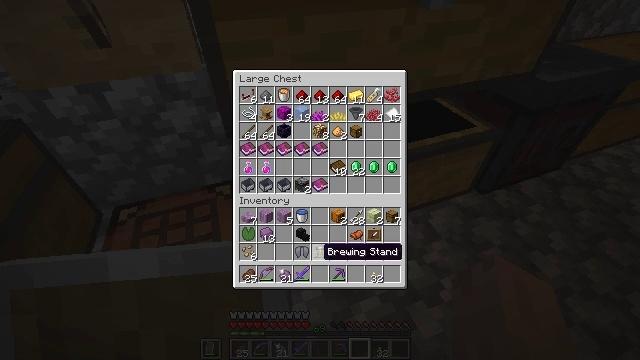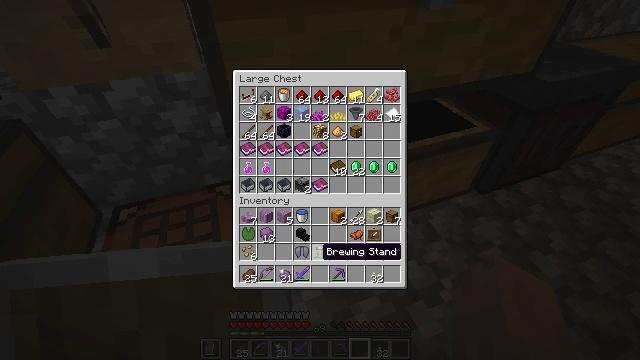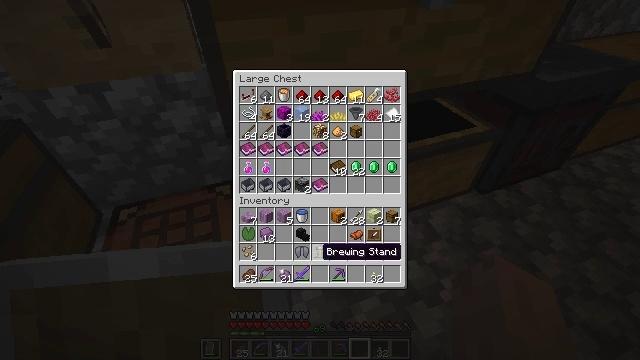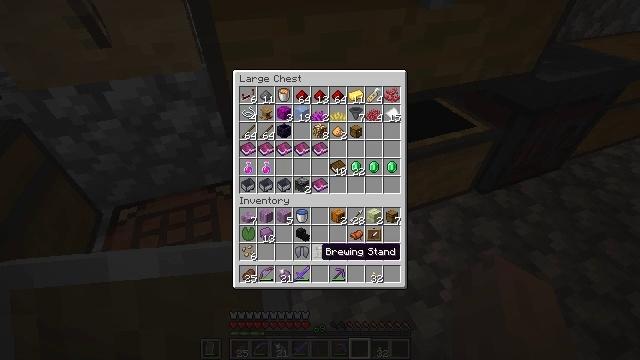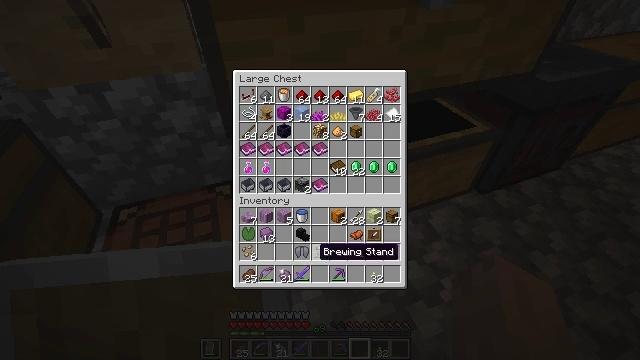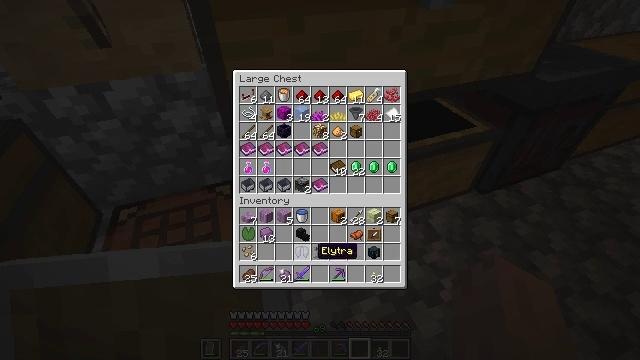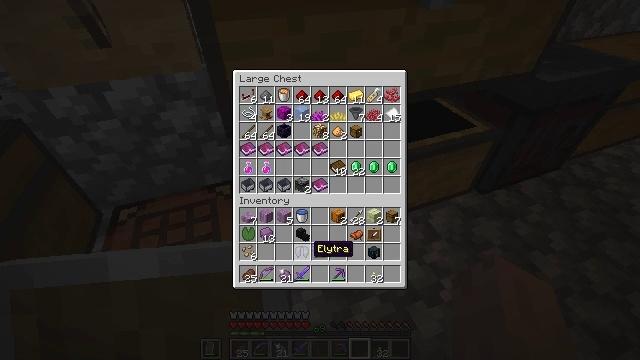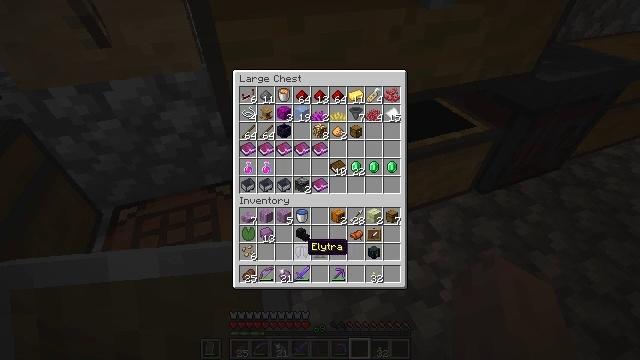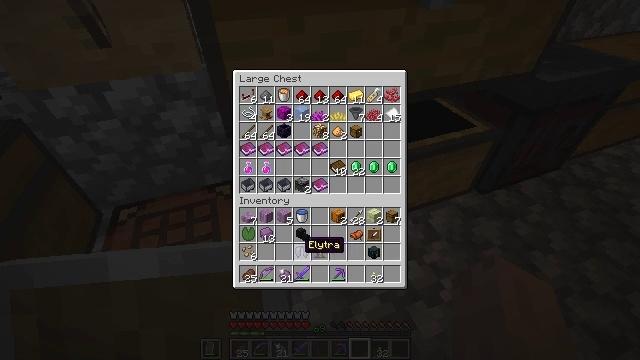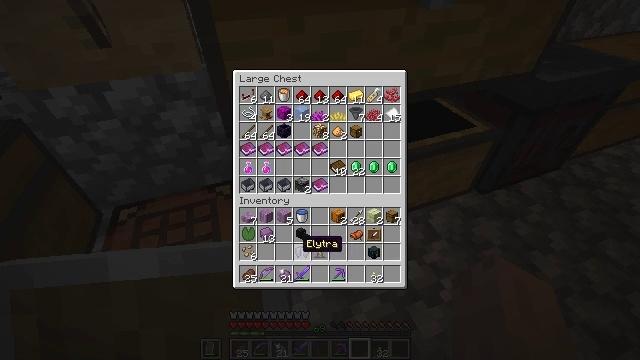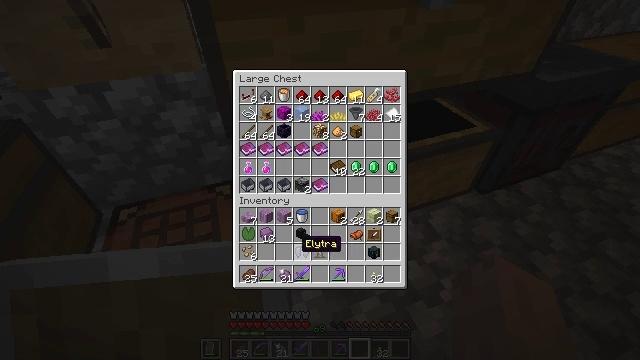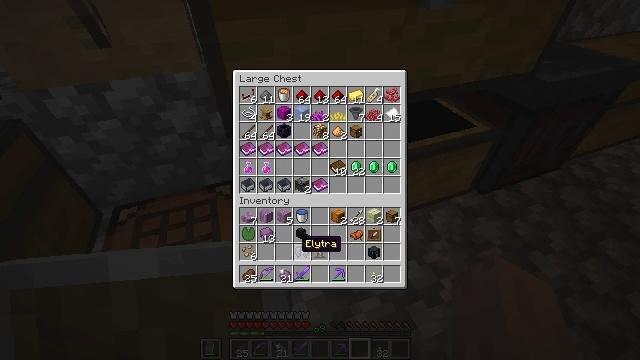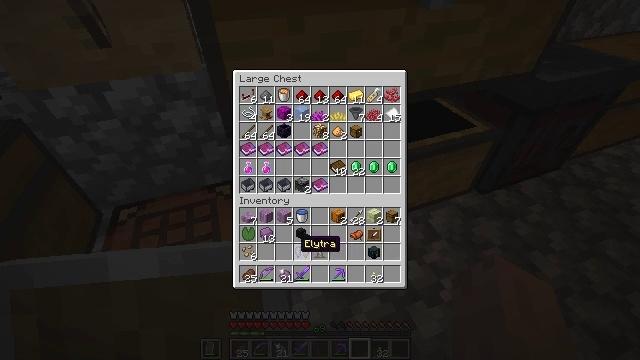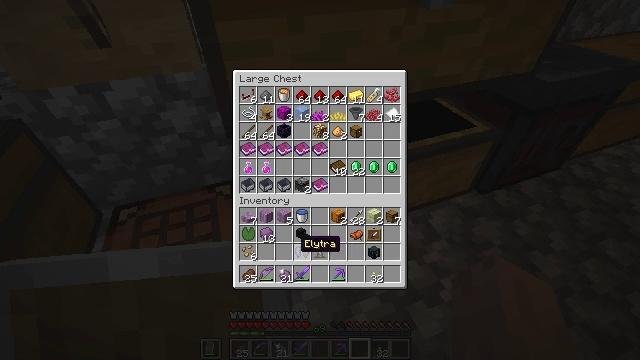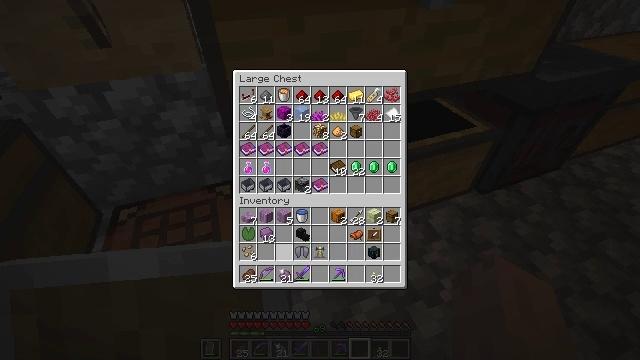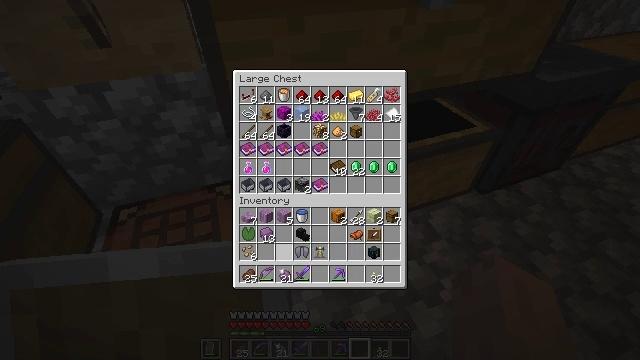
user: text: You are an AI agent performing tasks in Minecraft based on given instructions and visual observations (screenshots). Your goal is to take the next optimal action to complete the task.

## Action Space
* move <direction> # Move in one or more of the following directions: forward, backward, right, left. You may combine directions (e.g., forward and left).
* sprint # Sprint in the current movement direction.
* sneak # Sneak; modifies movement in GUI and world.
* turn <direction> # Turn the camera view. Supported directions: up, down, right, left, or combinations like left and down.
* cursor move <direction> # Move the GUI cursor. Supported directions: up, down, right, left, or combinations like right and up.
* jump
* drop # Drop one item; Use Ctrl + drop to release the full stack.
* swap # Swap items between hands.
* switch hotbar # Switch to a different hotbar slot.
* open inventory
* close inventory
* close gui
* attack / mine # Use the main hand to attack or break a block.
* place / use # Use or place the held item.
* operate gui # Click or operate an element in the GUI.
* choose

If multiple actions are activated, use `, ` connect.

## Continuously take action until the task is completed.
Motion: motion action
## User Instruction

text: Combine a chest and shulker shells to craft a shulker box.
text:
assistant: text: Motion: no_op
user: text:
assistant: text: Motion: no_op
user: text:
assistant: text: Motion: no_op
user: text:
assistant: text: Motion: no_op
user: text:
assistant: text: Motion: no_op
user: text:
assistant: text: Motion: no_op
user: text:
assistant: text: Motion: no_op
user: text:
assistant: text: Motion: no_op
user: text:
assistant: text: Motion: no_op
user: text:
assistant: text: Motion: no_op
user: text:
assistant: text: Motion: no_op
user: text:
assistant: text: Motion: no_op
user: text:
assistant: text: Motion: no_op
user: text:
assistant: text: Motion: no_op
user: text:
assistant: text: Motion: no_op
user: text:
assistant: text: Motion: no_op
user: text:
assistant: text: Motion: no_op
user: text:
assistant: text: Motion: no_op
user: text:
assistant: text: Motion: no_op
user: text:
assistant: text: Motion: no_op
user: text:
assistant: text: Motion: no_op
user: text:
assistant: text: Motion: no_op
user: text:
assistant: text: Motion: close inventory
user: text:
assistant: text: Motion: close inventory
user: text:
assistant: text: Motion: turn right and up, close inventory
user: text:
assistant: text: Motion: turn right and up
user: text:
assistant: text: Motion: turn right
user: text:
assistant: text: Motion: turn right and down
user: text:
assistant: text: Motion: turn right
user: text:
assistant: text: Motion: turn right and up